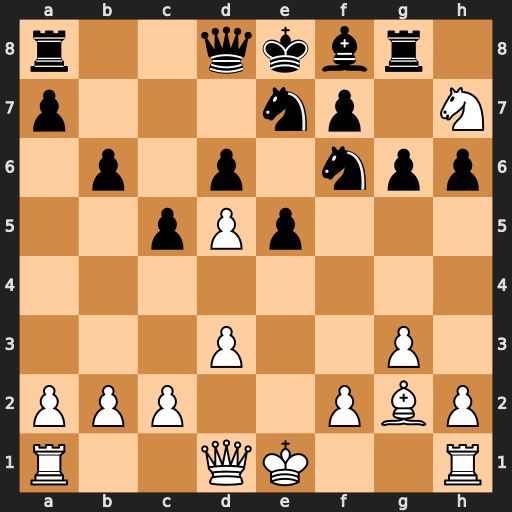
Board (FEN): r2qkbr1/p3np1N/1p1p1npp/2pPp3/8/3P2P1/PPP2PBP/R2QK2R
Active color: w
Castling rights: KQq
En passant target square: -
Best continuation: Nxf6#